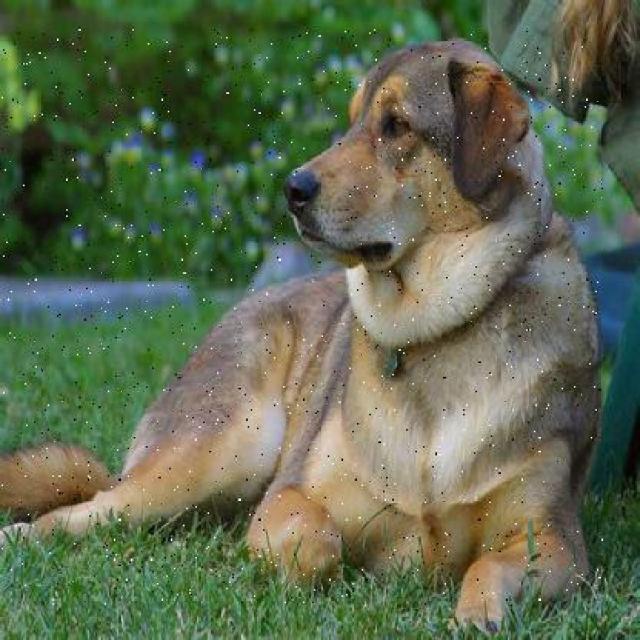
Healthy canine skin — no visible lesions, inflammation, or abnormalities. The skin and coat appear normal.